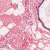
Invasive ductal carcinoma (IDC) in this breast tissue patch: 0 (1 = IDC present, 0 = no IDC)